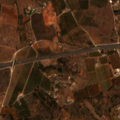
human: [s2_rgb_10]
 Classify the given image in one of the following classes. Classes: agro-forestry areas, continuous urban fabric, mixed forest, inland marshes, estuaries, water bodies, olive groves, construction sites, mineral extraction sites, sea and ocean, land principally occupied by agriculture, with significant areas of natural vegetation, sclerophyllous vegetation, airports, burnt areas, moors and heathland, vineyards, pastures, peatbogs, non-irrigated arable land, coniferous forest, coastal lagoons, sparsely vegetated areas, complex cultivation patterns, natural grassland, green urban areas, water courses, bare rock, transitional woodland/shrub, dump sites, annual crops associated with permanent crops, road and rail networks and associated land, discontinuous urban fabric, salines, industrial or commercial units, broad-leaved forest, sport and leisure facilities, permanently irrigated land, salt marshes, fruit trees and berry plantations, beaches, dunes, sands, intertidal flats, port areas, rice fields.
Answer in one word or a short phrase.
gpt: fruit trees and berry plantations, complex cultivation patterns, land principally occupied by agriculture, with significant areas of natural vegetation